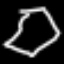
Label: octagon